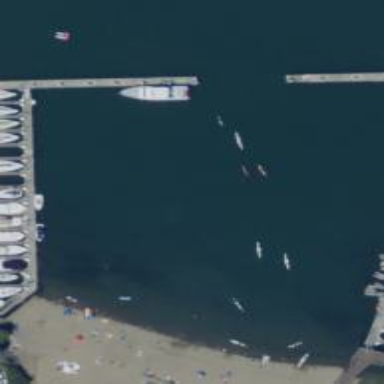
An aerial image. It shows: Marina area for leisure land.